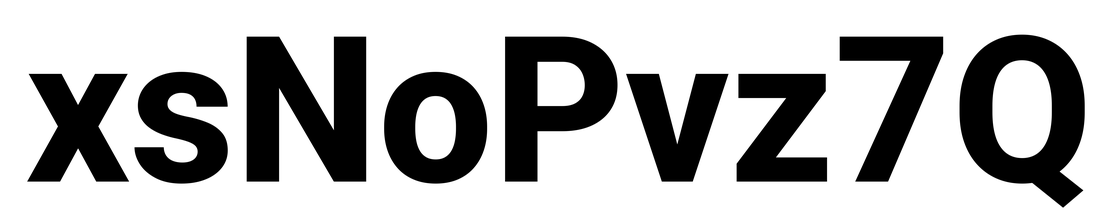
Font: Roboto_ExtraBold